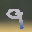
Label: 9